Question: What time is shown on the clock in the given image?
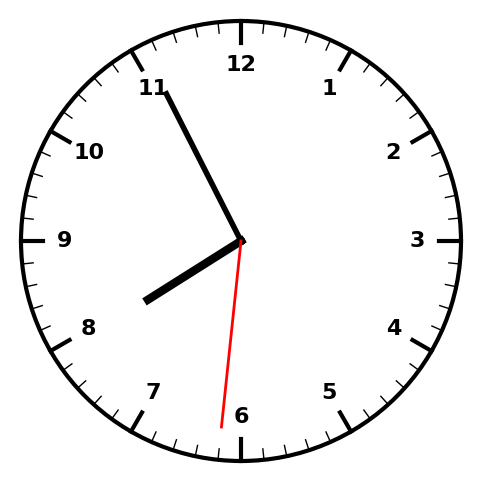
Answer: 07:55:31